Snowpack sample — Loveland Pass, Silver Plume, Colorado, USA (2/11/26, 12:00 PM MST)
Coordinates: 39.663, -105.886
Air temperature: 35 °F
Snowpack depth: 82 cm
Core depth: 40 cm
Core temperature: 23 °F
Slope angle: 13°, slope face: 12°
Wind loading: high
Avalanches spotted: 1
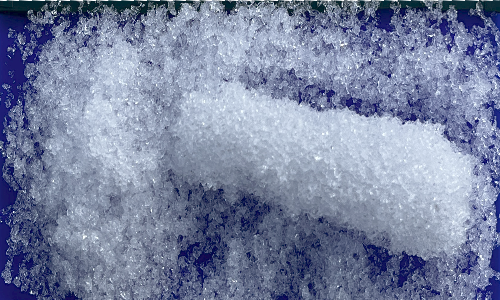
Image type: core
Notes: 1 small avalanche spotted on the north side of the bowl, lots of wind loading